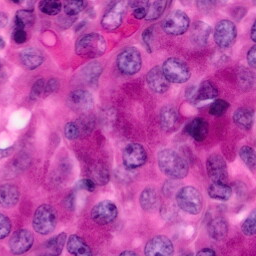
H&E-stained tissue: Pancreatic